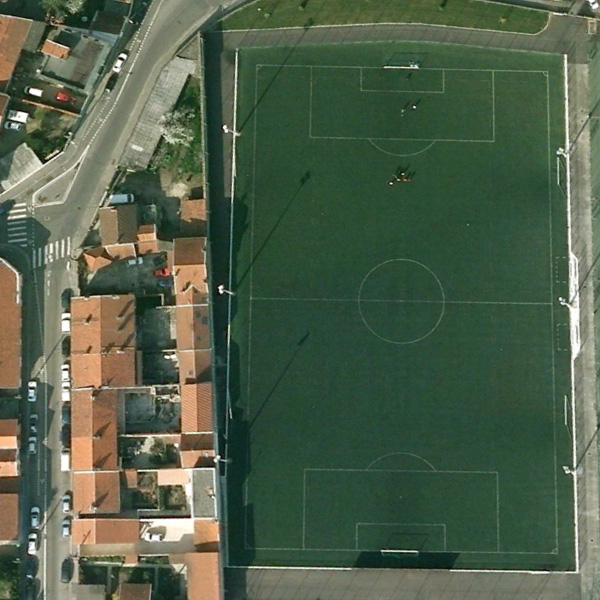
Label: Playground